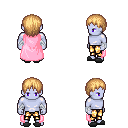
a pixel art fantasy rpg character, male body template, dark elf, purple skin, pink cape, gold greaves, light blonde plain hairstyle, white cloth bandages, gray slippers, four views (front, back, left, right), 2x2 character sprite sheet, small pixel art, hard edges, no anti-aliasing